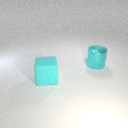
large cyan metal cylinder to the right of large cyan rubber cube